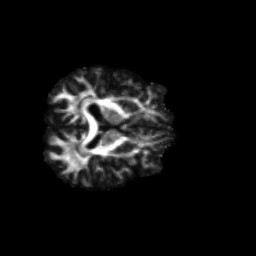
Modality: FA
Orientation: axial
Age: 68
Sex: male
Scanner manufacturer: siemens
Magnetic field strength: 3 T
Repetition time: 4.71 s
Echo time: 0.0906 s